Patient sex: F
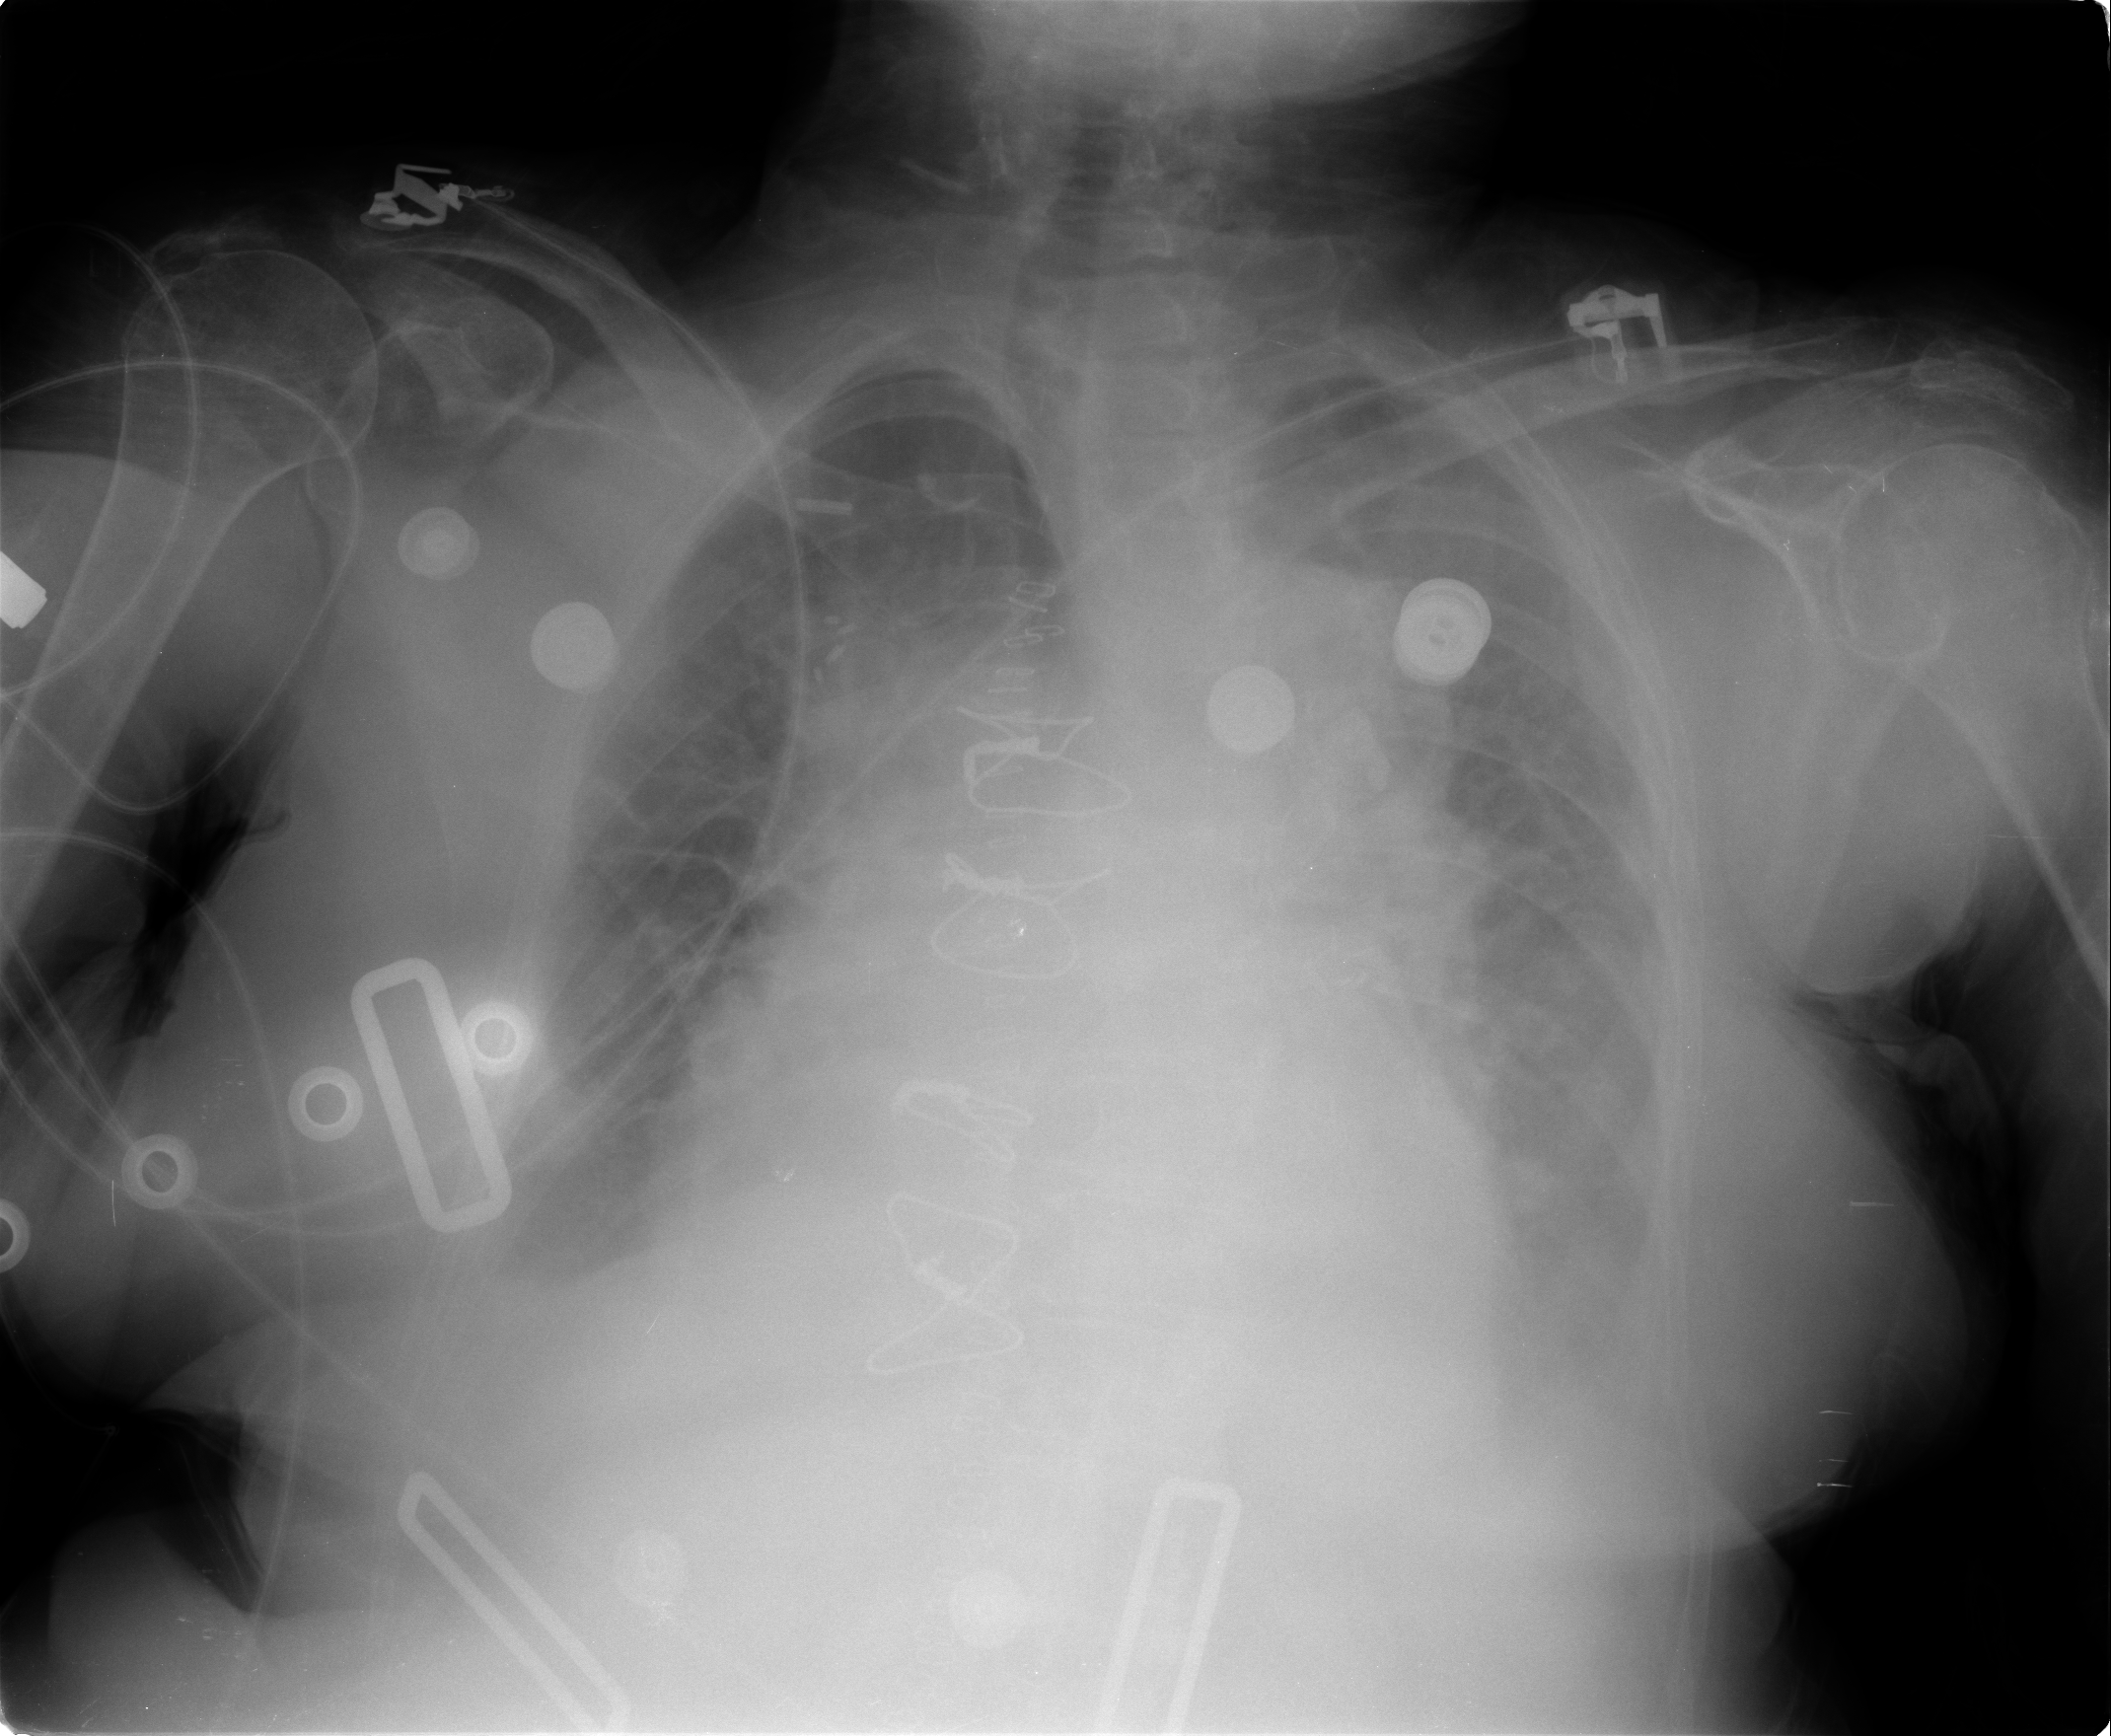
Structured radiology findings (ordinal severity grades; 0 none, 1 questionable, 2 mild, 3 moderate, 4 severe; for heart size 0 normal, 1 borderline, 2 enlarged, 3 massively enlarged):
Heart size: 2
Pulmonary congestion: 3
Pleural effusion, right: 2
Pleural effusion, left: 3
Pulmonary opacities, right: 0
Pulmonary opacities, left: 2
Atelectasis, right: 2
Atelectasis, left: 3